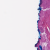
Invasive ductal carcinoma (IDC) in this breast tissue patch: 0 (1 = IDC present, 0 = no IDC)